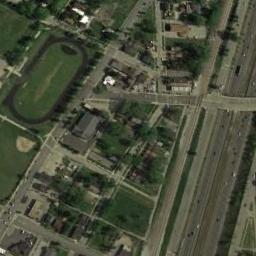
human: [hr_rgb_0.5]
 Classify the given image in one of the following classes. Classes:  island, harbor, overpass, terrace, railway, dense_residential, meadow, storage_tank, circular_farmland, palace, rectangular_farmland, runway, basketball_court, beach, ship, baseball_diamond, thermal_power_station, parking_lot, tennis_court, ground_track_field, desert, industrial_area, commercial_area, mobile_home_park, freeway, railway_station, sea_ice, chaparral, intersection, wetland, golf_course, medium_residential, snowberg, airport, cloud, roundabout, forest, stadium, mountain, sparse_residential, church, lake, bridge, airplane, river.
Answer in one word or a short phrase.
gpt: ground_track_field